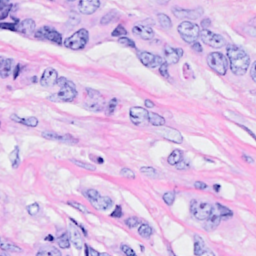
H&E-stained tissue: Breast